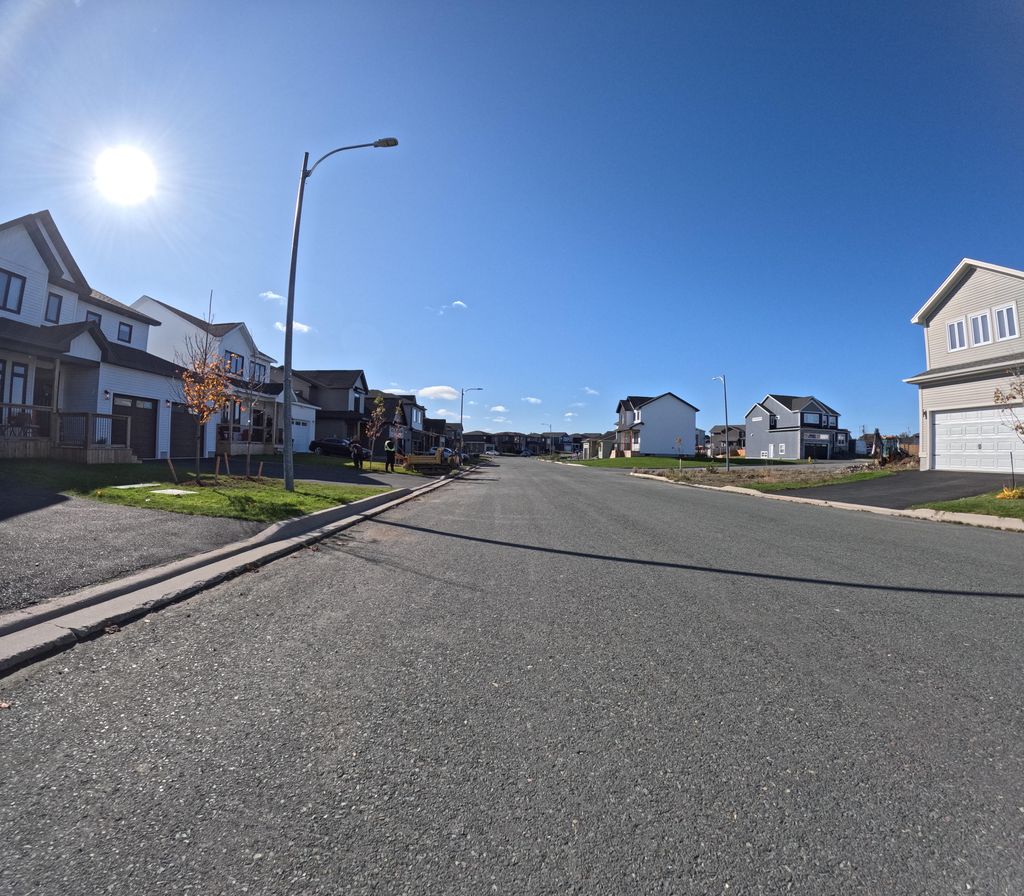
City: st_johns